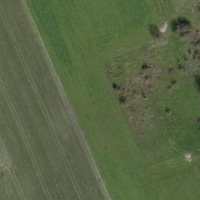
EUNIS habitat code: 52
Species observed at this site:
Gonepteryx rhamni